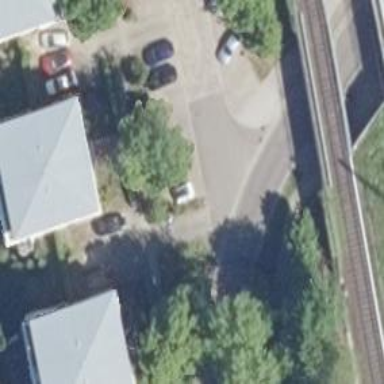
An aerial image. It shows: Residential road with sidewalk on the left. There is perpendicular parking lane on the left side.